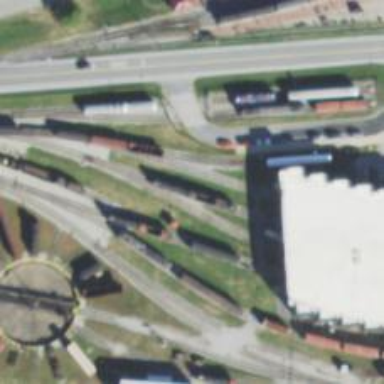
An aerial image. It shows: Preserved rail yard with railway tracks.